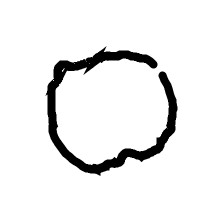
Shape: circle